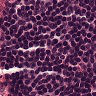
Metastatic tissue present: no